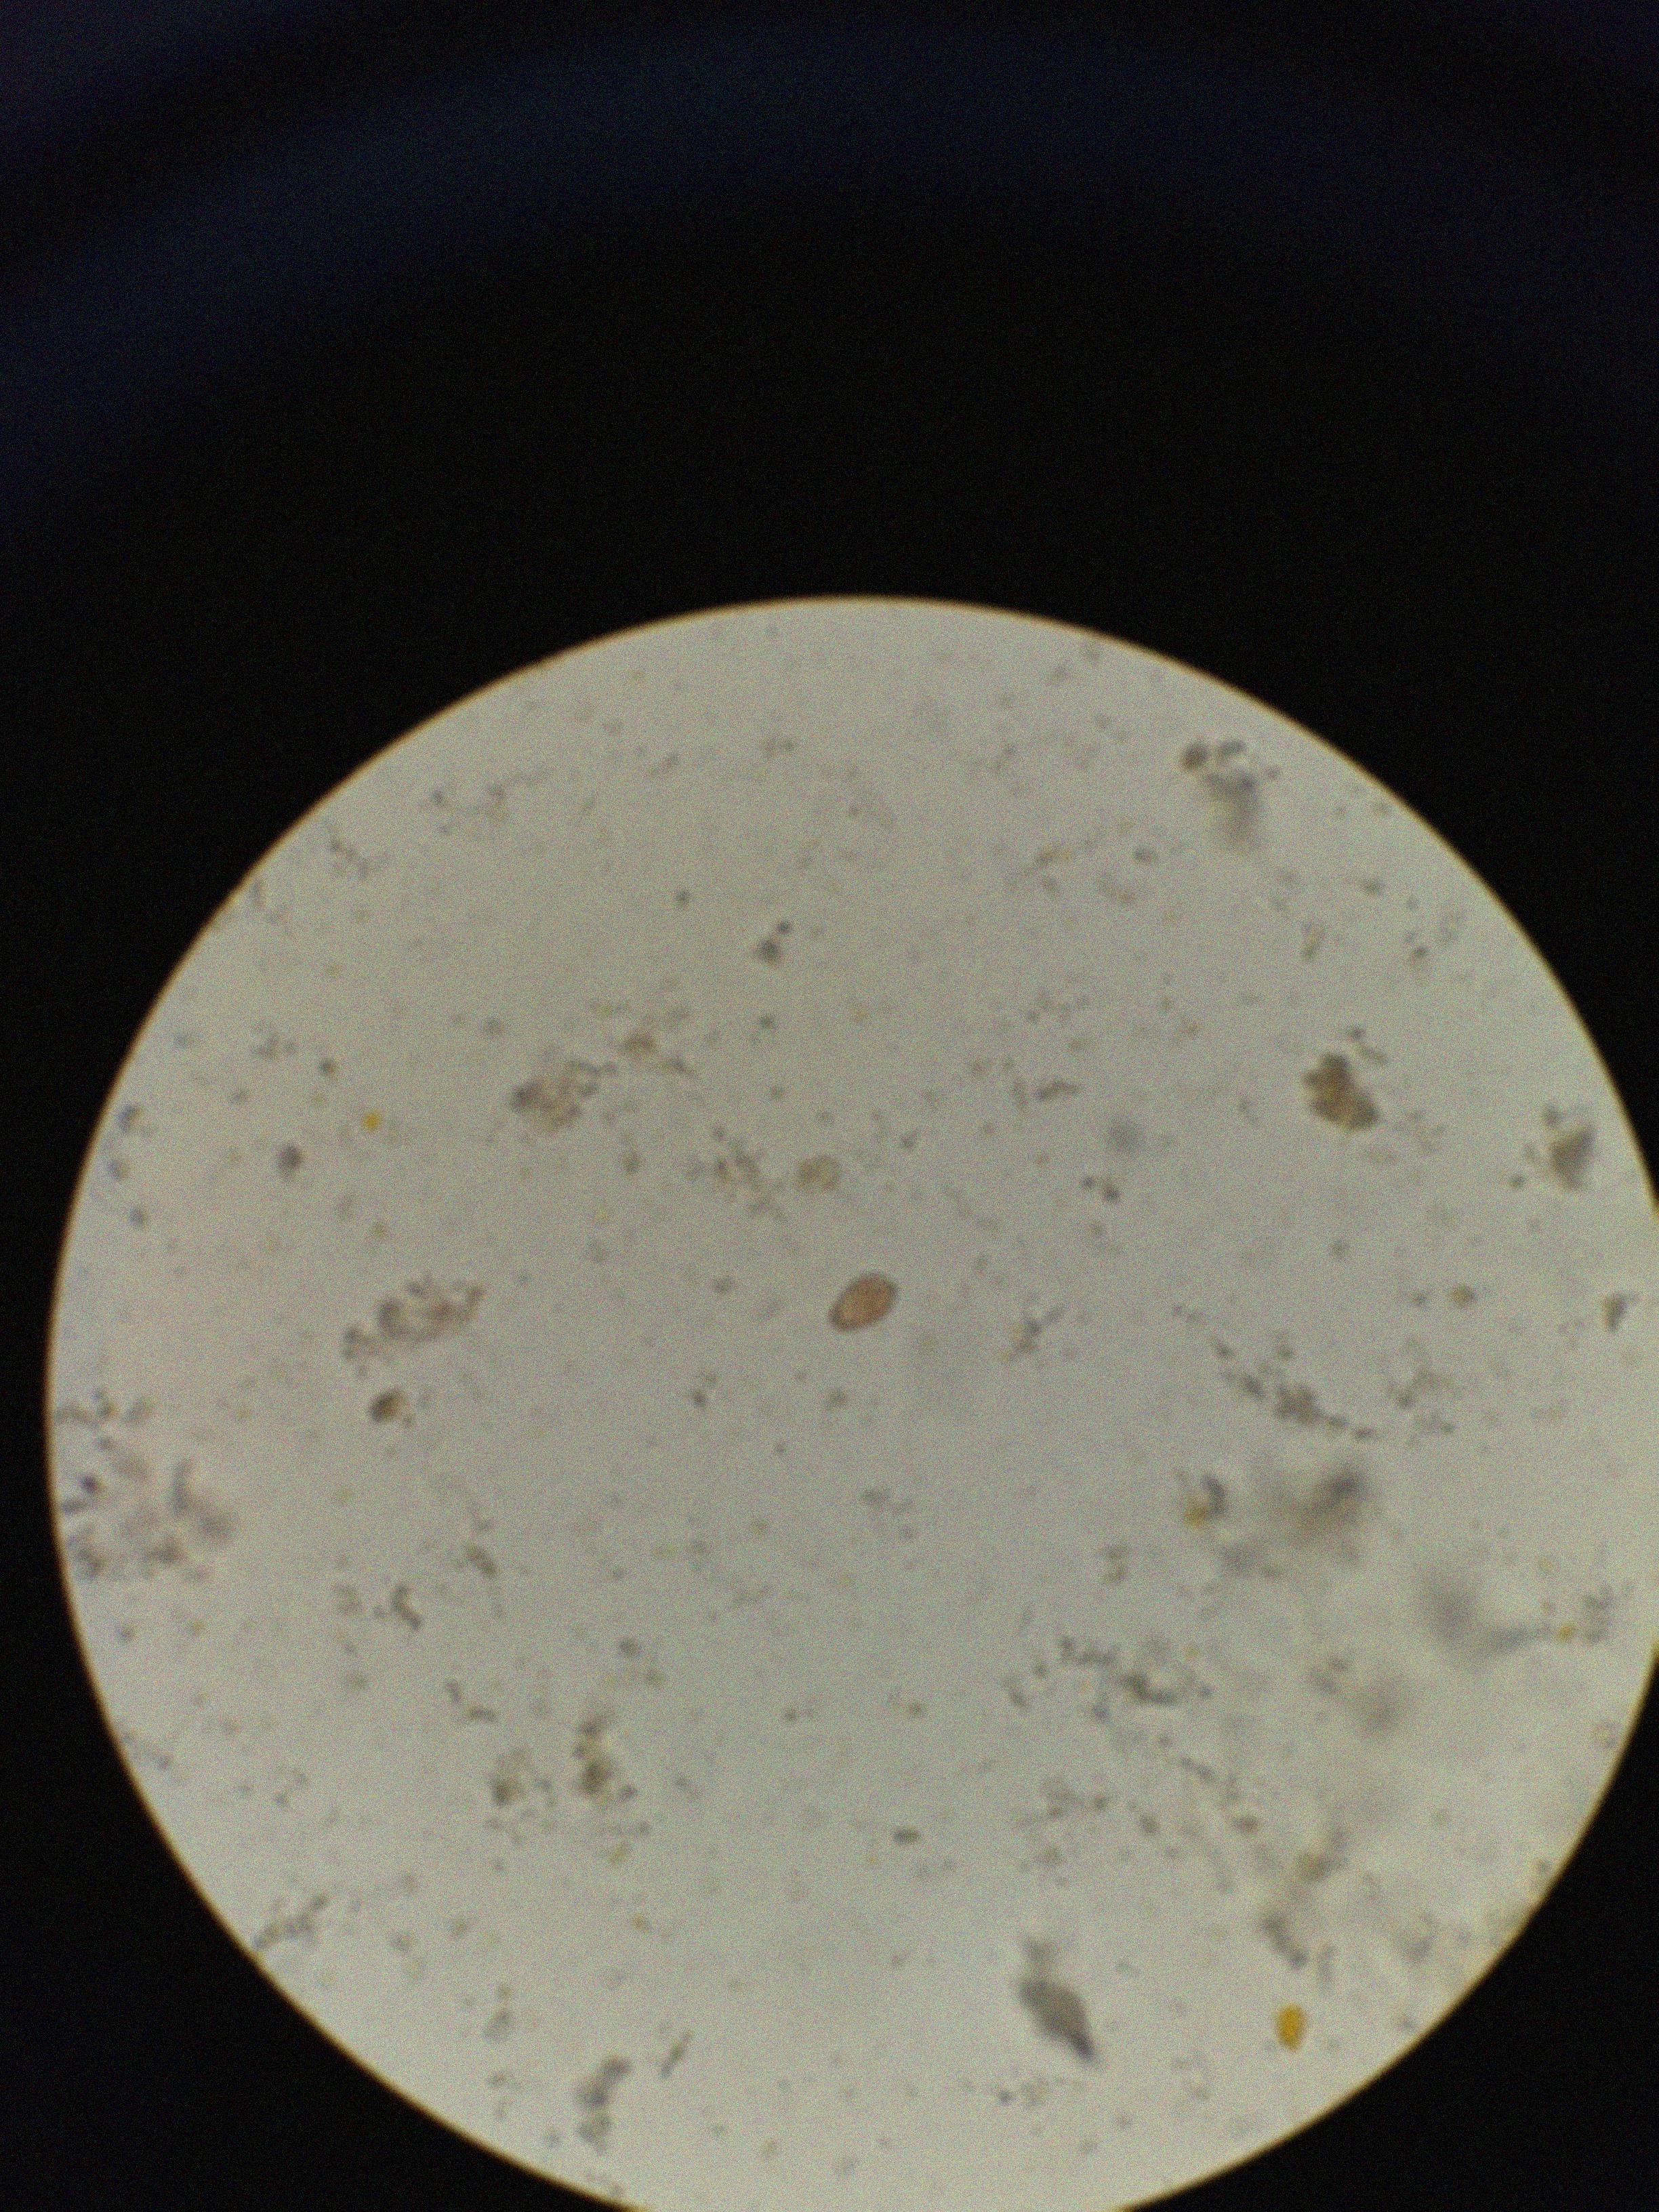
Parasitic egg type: Opisthorchis viverrine